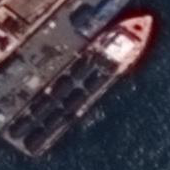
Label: civil